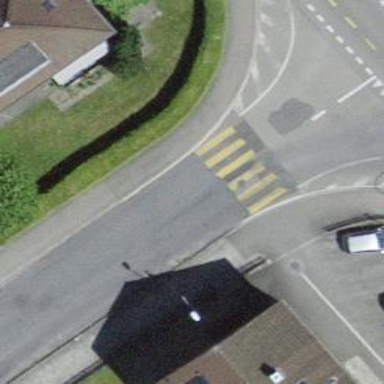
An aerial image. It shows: Sidewalk along the footway.